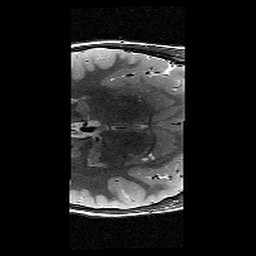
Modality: T2w
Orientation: axial
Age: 11
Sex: female
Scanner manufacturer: siemens
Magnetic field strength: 3 T
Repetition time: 9.23 s
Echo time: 0.067 s